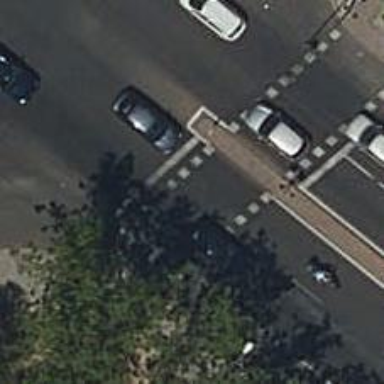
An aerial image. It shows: Zebra crossing with traffic signals.